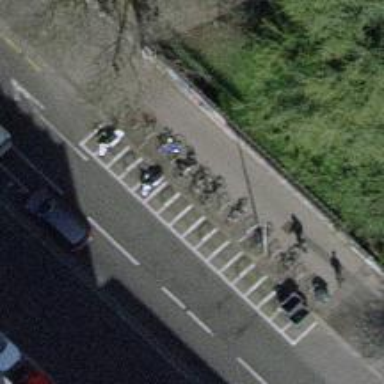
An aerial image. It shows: Motorcycle parking facility.